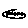
Label: zigzag